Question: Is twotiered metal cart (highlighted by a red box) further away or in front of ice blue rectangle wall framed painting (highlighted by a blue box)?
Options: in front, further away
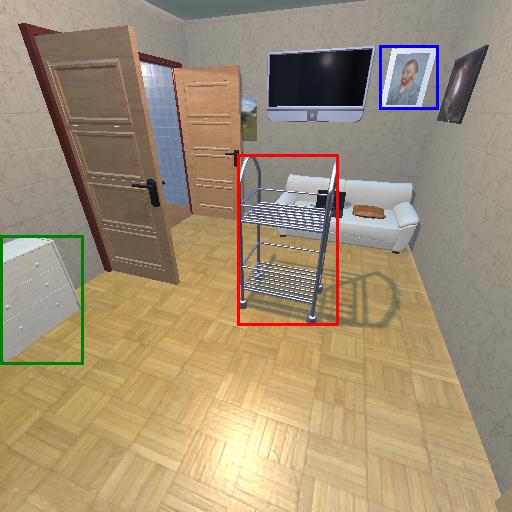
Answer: in front